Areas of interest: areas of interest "Business office"
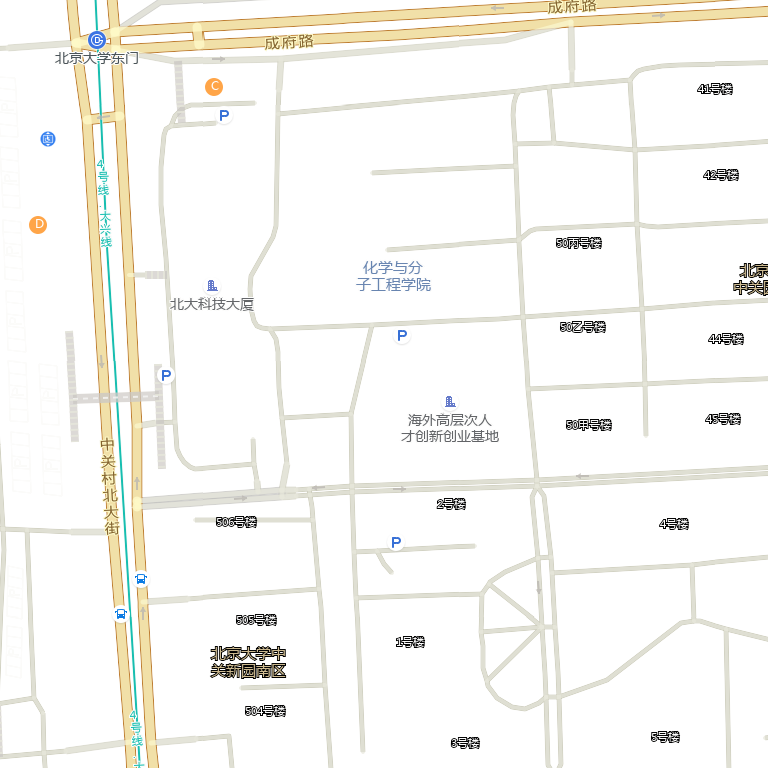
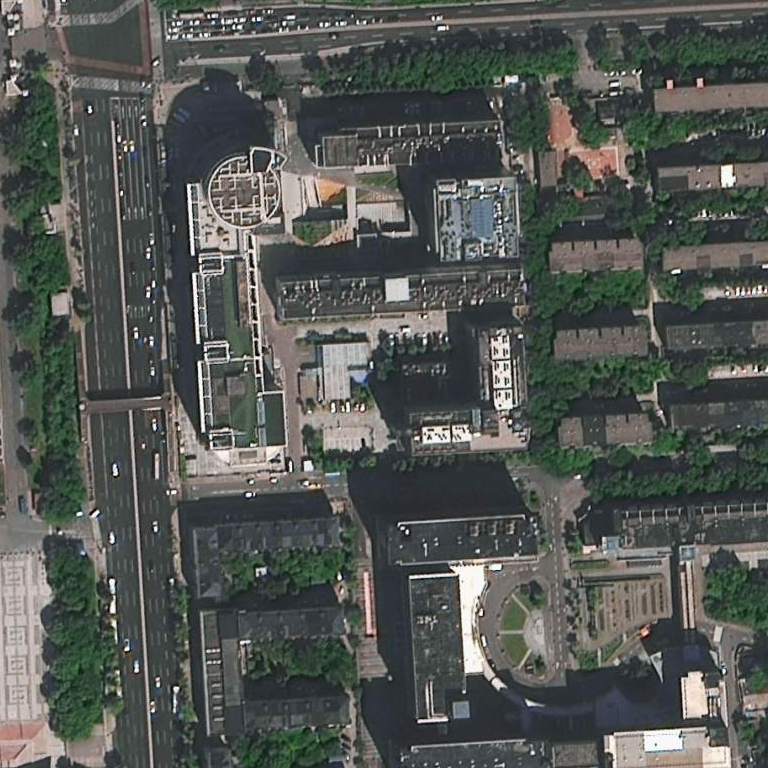